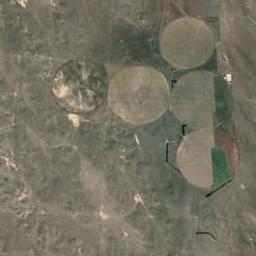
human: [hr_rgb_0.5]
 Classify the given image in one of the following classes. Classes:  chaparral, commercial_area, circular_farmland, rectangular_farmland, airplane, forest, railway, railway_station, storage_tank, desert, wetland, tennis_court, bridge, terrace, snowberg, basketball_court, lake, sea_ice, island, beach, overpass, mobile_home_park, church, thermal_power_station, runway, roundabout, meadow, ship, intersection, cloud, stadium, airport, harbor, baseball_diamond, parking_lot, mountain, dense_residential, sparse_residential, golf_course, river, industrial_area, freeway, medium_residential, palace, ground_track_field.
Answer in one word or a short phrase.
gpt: circular_farmland